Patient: sex M, age 60
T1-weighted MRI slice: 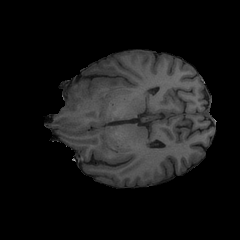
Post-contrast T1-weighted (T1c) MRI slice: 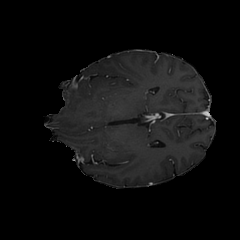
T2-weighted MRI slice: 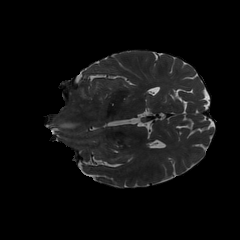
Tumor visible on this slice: yes
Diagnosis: Glioblastoma, IDH-wildtype
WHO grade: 4